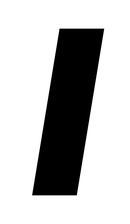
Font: Inter-Italic_Black_Italic